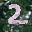
Label: 2